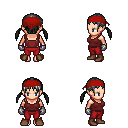
a pixel art fantasy rpg character, female body template, human, light skin, maroon pirate shirt, red pants, gray twin-tailed hairstyle, red bandana, metal gloves, brown shoes, four views (front, back, left, right), 2x2 character sprite sheet, small pixel art, hard edges, no anti-aliasing